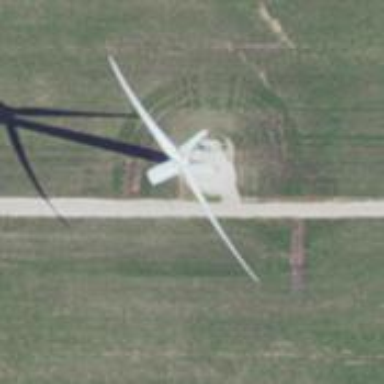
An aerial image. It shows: Wind generator in the form of horizontal axis wind turbine.